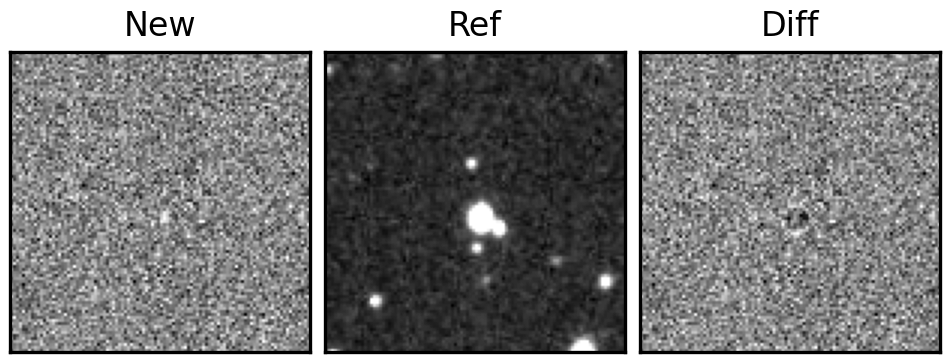
Label: bogus